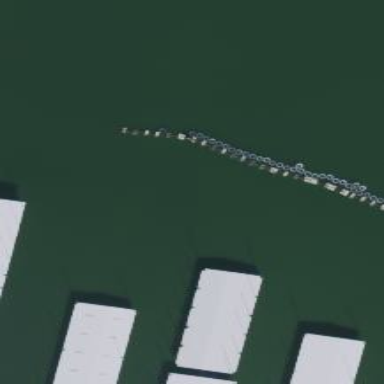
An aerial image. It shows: Breakwater structure.